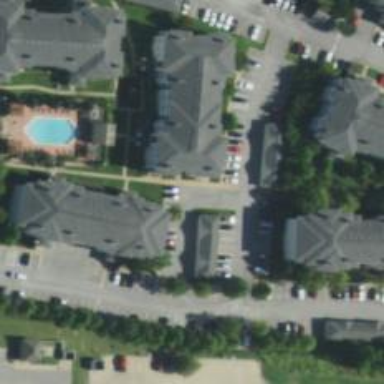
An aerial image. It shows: Living street.